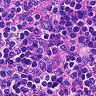
Metastatic tissue present: no